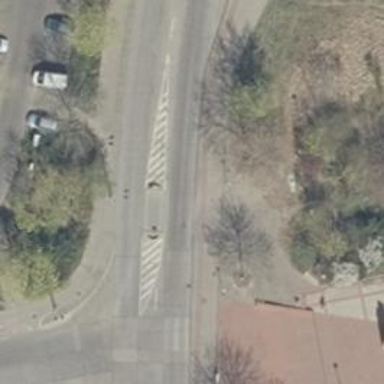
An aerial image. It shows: Unmarked crossing with pedestrian island.